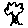
Label: tree